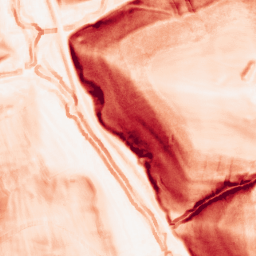
Category: morphological
Decomposition family: morphological_square
Decomposition parameters: operation: gradient
size: 5
Upsampling method: sinc_blackman
Upsampling parameters: scale: 4
kernel_size: 16
Upsampling scale: 4